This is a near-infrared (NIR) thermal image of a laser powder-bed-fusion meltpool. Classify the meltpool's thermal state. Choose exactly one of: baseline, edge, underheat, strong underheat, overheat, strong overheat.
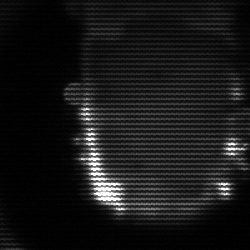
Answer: baseline